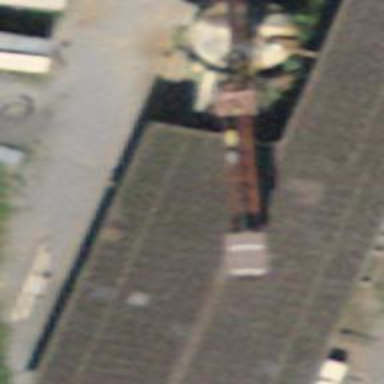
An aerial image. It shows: Sawmill craft.